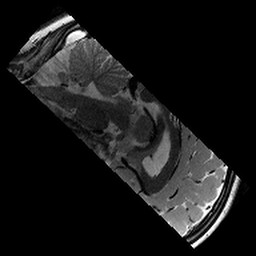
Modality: T2w
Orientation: sagittal
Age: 11
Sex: male
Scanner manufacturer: siemens
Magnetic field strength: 3 T
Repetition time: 9.23 s
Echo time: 0.067 s